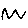
Label: zigzag